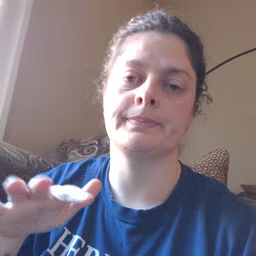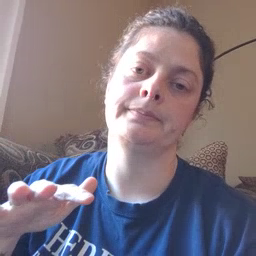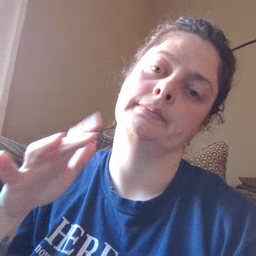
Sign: taste